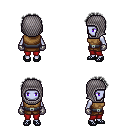
a pixel art fantasy rpg character, female body template, dark elf, purple skin, leather chest armor, red pants, gray curly afro hairstyle, chain hood, metal gloves, ghillies, four views (front, back, left, right), 2x2 character sprite sheet, small pixel art, hard edges, no anti-aliasing